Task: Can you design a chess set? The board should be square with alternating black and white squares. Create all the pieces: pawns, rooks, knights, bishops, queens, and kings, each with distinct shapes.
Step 4546:
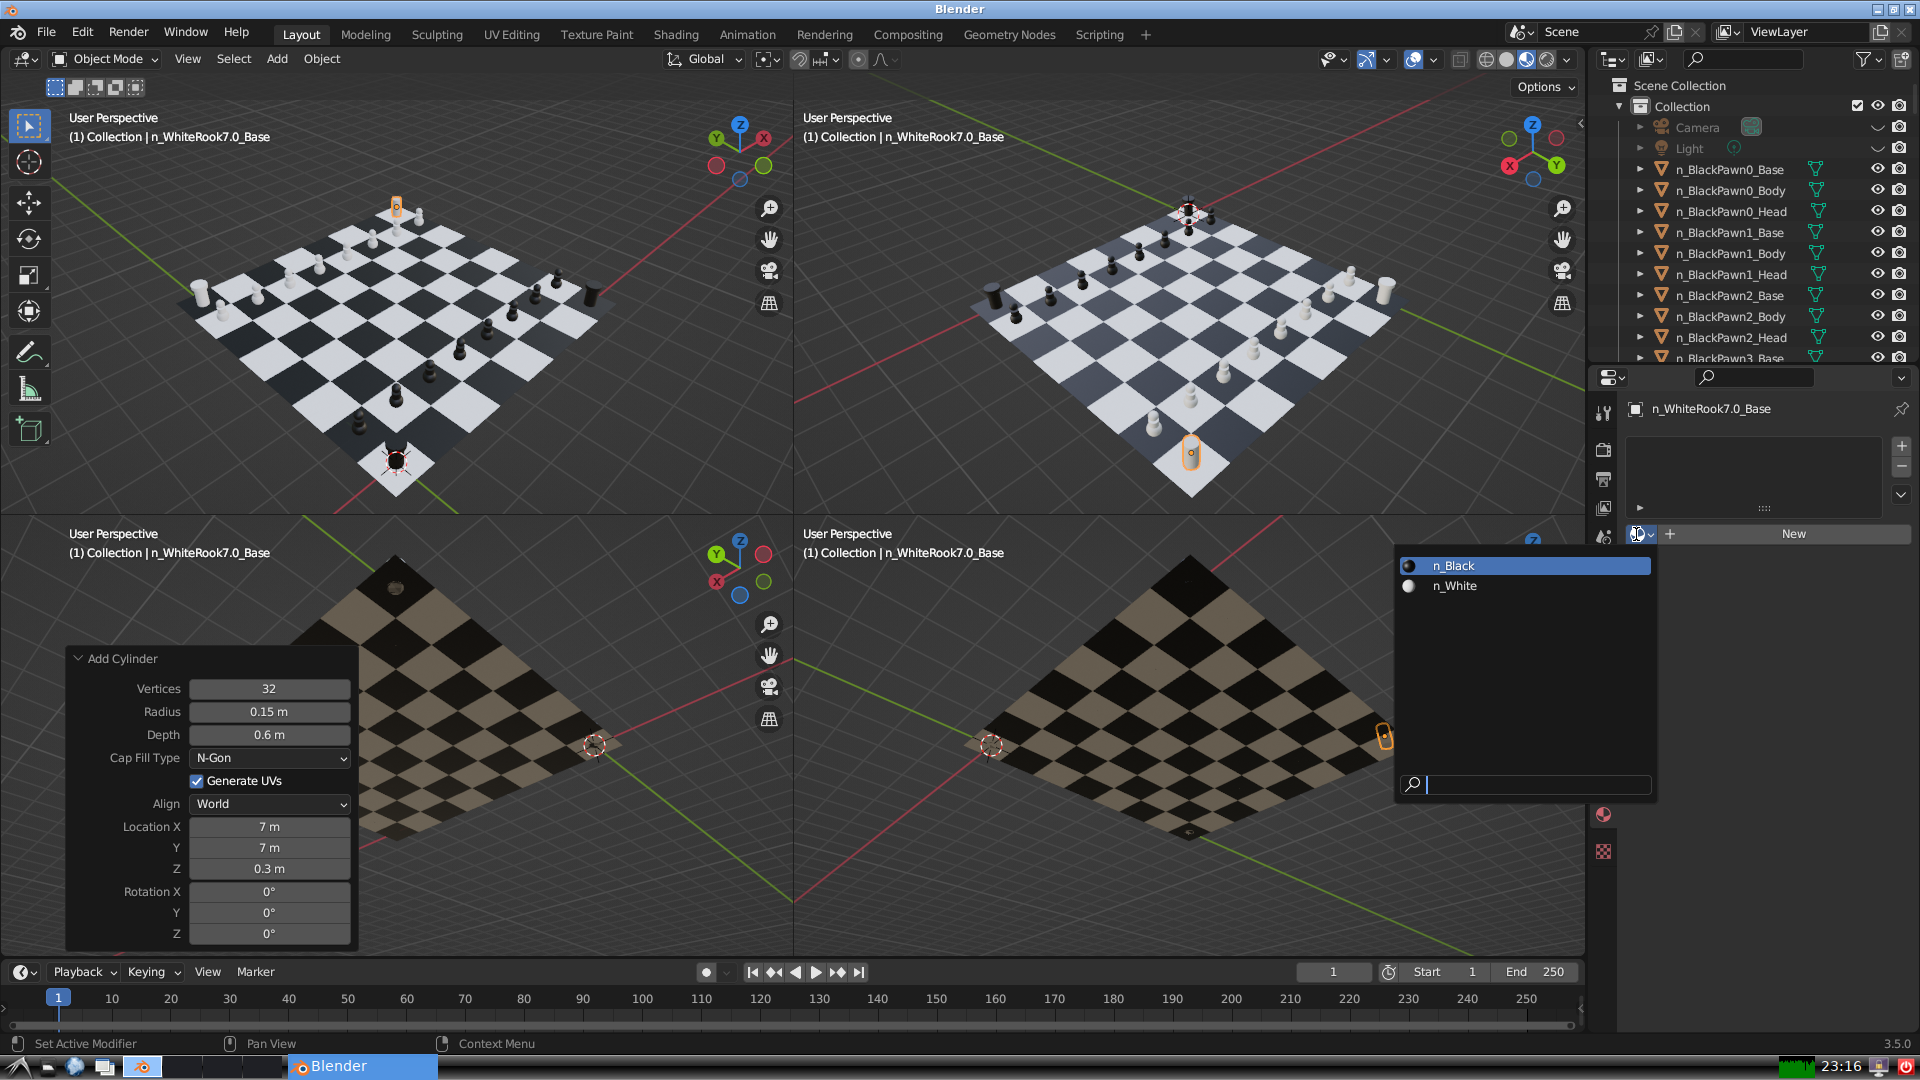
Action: input_text: n_White